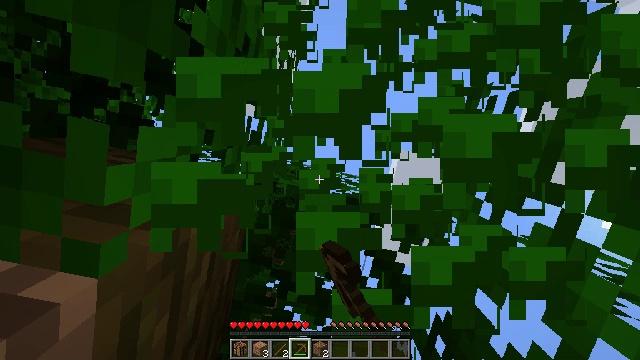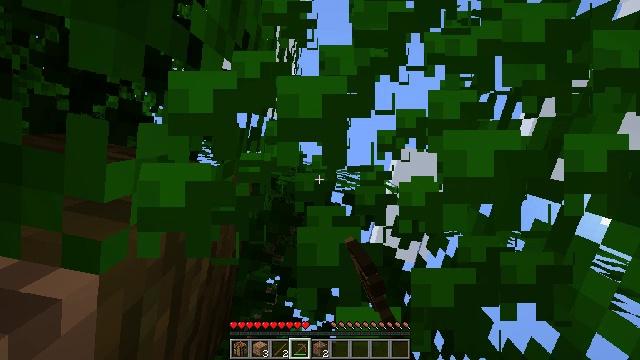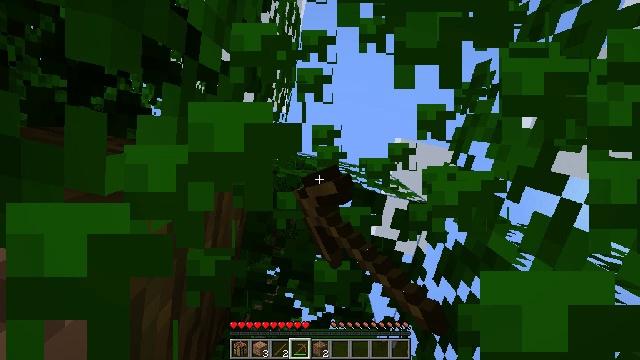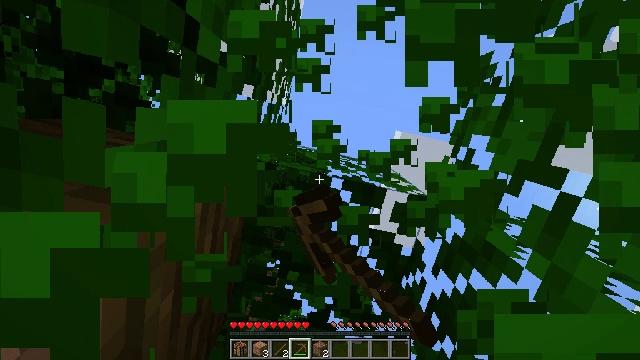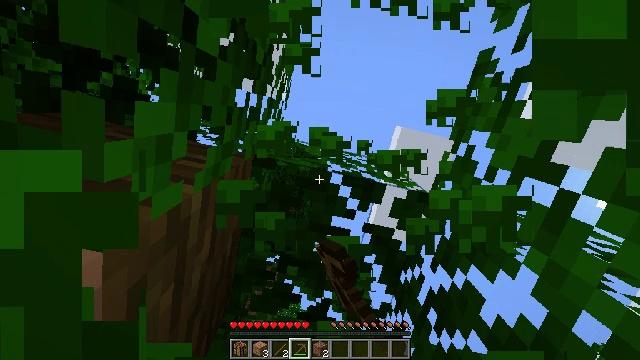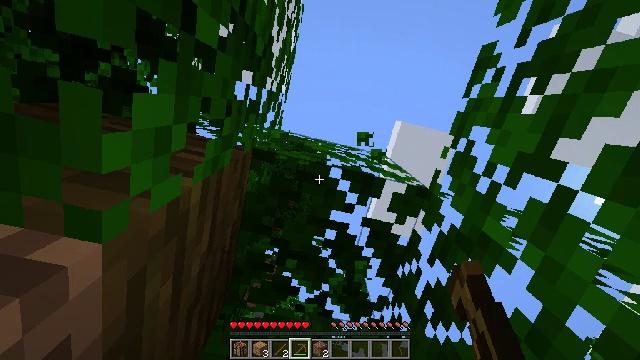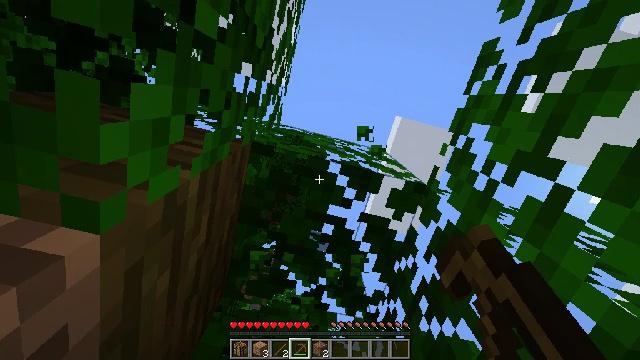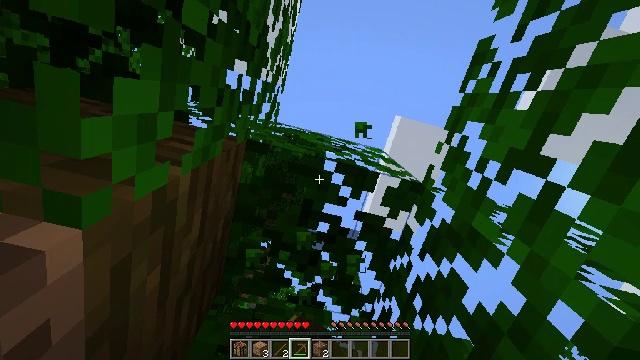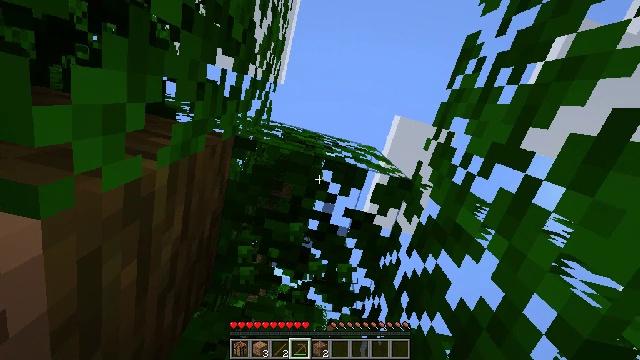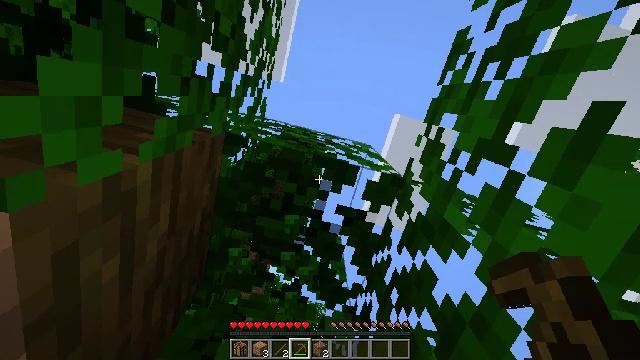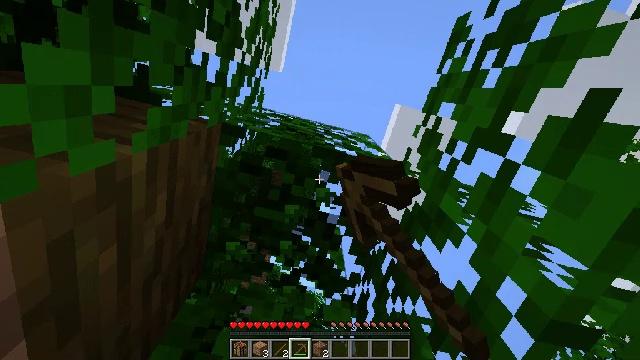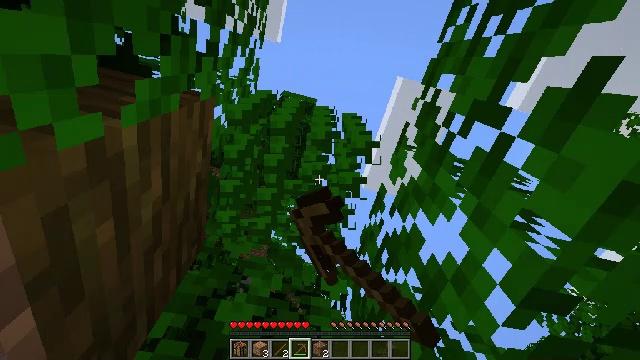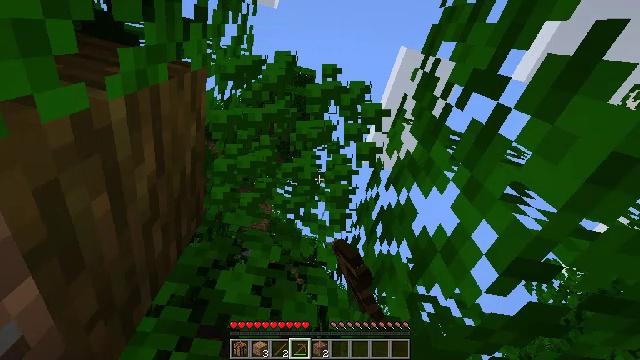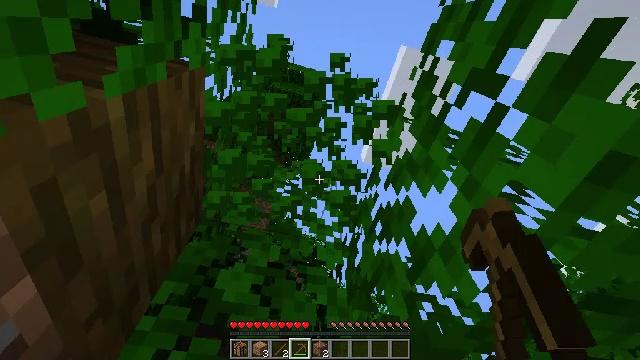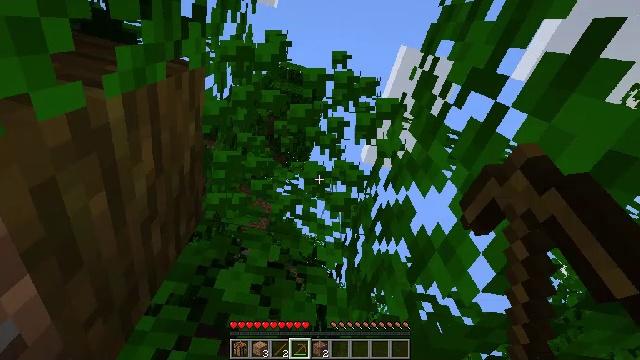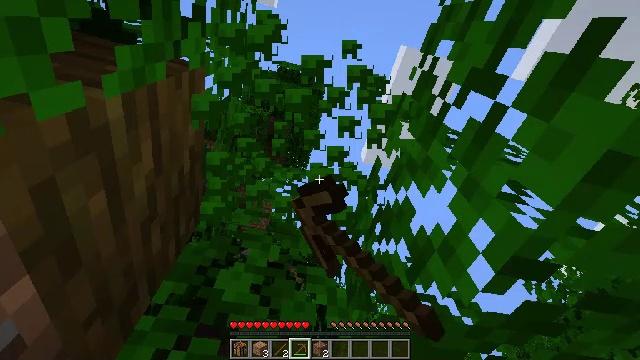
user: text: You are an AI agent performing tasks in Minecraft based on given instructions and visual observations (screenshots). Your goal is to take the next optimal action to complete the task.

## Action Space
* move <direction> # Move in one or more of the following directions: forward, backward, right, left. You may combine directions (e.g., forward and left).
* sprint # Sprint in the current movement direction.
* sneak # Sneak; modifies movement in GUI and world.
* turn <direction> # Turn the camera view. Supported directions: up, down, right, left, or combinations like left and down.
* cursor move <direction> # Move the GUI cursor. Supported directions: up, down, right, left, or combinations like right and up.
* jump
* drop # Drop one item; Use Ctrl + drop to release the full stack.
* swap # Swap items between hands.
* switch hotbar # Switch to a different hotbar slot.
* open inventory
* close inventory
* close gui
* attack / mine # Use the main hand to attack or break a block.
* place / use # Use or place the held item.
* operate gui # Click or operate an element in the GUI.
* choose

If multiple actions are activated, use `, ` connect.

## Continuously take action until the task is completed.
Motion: motion action
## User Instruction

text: Gather oak leaves by attacking.
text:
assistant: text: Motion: attack / mine
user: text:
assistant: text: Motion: turn down, attack / mine
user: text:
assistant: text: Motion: turn down, attack / mine
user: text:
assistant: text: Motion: turn down, attack / mine
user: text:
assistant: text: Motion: turn down, attack / mine
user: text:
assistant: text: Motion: move forward, turn right and down, attack / mine
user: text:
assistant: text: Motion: move forward, attack / mine
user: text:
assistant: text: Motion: move forward, attack / mine
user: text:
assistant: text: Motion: move forward, attack / mine
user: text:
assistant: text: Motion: turn down, attack / mine
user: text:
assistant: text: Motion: turn down, attack / mine
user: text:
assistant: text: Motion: turn down, attack / mine
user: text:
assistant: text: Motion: attack / mine
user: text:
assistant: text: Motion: attack / mine
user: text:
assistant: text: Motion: attack / mine
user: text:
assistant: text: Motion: attack / mine
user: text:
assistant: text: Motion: attack / mine
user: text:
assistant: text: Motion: turn left and down, attack / mine
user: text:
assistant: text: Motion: move forward, turn left and down, attack / mine
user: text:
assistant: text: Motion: move forward, turn left and down, attack / mine, jump
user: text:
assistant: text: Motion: move forward, turn left and down, attack / mine, jump
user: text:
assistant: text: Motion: move forward, turn left and down, attack / mine, jump
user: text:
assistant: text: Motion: move forward, turn left and down, jump
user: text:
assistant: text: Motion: move forward, turn down, jump
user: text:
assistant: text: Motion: move forward, jump
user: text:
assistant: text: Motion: move forward, jump
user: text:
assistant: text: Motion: move forward, jump
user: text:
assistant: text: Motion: move forward, turn right and down, jump
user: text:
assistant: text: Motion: move forward, turn right and down, jump
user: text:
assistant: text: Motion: turn right and down, jump